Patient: sex M, age 57
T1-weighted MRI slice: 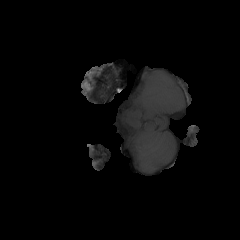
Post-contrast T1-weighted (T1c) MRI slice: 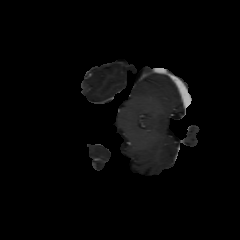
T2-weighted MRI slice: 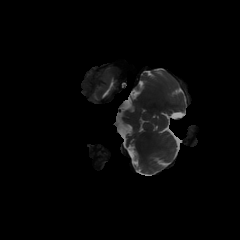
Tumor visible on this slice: no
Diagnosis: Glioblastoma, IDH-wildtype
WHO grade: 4